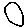
Label: circle